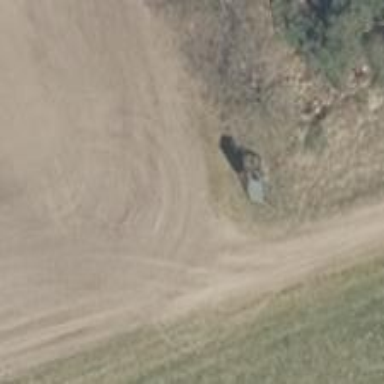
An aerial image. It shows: Shelter that serves as hunting stand.